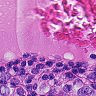
Metastatic tissue present: yes